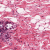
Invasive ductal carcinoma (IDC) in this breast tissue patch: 0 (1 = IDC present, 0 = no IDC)